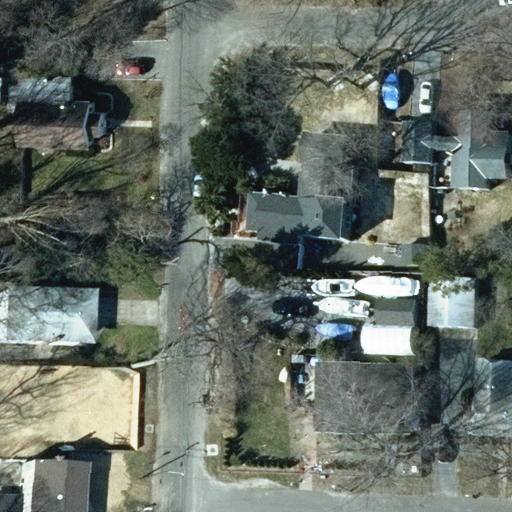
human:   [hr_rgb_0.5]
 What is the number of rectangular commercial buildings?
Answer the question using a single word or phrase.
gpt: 0

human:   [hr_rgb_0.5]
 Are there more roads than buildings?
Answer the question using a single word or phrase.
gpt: no

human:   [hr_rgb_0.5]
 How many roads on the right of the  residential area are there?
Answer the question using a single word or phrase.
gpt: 2

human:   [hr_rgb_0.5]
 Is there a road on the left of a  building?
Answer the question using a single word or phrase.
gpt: yes

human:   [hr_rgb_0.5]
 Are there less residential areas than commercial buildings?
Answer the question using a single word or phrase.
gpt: no

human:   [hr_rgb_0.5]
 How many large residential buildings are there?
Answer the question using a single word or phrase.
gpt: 0

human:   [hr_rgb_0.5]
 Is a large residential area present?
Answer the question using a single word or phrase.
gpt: yes

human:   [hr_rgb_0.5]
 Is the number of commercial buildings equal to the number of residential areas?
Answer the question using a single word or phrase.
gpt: no

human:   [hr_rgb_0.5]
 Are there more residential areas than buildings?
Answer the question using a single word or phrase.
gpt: no

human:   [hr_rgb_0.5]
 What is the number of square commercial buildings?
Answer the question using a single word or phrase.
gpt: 0

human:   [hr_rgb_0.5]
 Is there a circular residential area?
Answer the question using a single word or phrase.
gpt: no

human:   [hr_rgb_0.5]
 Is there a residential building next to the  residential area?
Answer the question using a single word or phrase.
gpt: yes

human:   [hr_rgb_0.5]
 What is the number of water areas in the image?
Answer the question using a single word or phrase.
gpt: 0

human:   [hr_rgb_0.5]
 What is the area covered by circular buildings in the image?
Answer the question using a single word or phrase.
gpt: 0m2

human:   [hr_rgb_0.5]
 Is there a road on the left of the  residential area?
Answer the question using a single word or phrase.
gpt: no

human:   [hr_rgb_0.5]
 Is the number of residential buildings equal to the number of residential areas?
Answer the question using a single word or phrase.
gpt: no

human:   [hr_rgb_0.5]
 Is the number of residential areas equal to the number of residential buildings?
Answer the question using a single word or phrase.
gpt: no

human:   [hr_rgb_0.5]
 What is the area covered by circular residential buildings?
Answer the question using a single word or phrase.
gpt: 0m2

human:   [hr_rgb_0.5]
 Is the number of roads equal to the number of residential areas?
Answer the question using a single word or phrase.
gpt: no

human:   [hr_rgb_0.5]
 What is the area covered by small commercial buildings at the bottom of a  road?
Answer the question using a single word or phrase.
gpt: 0m2

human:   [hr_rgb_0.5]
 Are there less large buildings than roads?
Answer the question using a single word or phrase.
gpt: yes

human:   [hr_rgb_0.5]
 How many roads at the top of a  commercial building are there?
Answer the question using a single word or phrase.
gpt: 0

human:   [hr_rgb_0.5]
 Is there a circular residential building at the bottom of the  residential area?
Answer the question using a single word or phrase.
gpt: no

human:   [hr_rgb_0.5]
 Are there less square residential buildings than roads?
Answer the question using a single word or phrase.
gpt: yes

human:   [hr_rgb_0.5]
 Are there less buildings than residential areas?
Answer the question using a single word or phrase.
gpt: no

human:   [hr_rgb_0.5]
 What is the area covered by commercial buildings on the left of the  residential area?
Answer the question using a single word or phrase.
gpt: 0m2

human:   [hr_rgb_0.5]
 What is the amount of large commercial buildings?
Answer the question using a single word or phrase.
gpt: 0

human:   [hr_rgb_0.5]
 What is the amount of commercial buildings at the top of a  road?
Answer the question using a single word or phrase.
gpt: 0

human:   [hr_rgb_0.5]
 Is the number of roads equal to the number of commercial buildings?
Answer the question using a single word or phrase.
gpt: no

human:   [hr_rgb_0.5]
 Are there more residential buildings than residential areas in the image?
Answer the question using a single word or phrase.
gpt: yes

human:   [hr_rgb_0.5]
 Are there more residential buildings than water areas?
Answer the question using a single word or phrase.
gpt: yes

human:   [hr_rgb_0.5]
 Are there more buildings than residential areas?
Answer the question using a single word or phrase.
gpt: yes

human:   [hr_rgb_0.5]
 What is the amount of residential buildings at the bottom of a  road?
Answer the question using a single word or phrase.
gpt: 8

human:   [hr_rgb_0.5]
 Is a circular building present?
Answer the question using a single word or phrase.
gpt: no

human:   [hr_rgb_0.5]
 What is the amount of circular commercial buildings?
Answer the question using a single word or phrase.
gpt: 0

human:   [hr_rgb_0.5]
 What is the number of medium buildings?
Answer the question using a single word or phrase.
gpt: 7